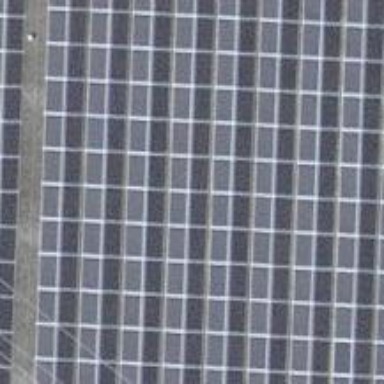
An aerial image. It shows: Solar power generator using photovoltaic method with solar photovoltaic panel types.